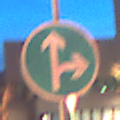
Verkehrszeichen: VorgeschriebeneFahrtrichtungGeradeausOderRechts
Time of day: Night
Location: Outdoor (Urban)
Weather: PartlyCloudy
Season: NotSpecified
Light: Artificial